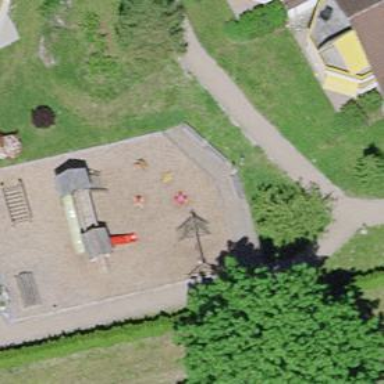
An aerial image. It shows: Playground with springy equipment.